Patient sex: M
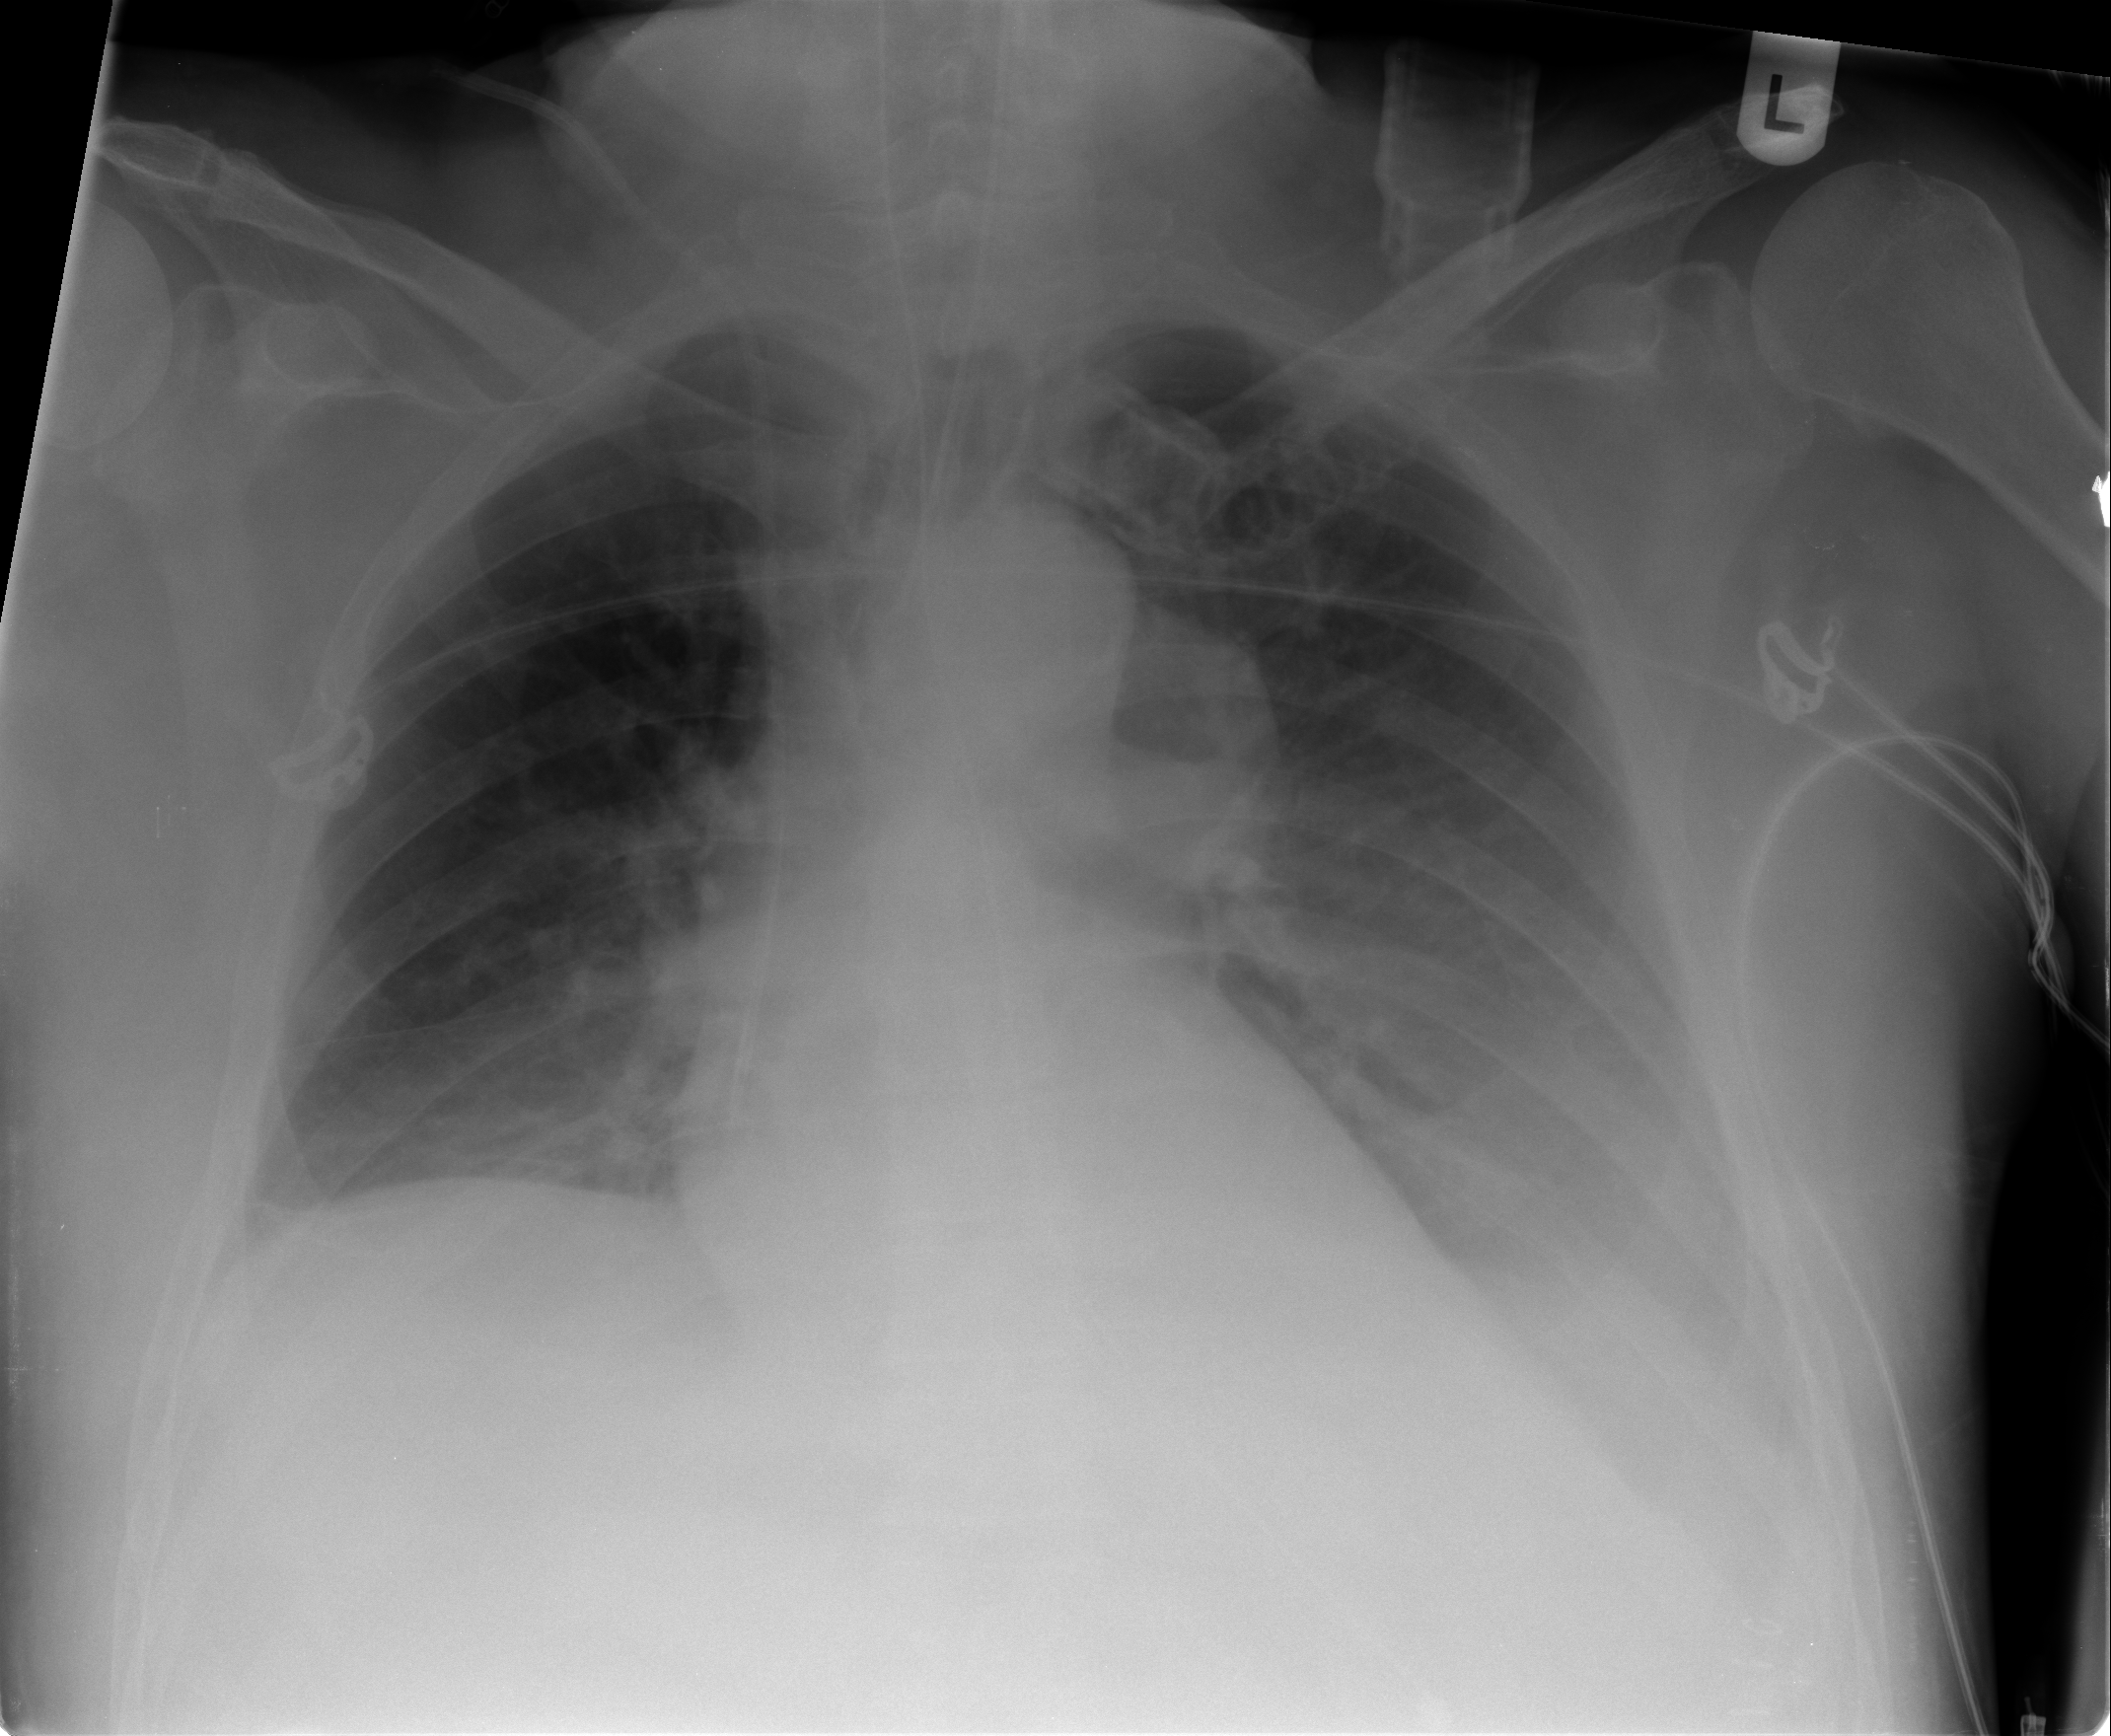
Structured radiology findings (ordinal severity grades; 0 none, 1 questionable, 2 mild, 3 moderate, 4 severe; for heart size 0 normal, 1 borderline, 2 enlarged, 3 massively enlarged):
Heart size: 1
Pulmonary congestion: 1
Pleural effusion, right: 1
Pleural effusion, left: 2
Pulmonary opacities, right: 1
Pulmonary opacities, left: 1
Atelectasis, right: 2
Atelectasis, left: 2